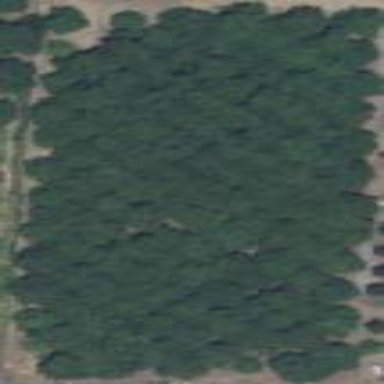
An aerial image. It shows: Orchard filled with beautiful avocado trees.